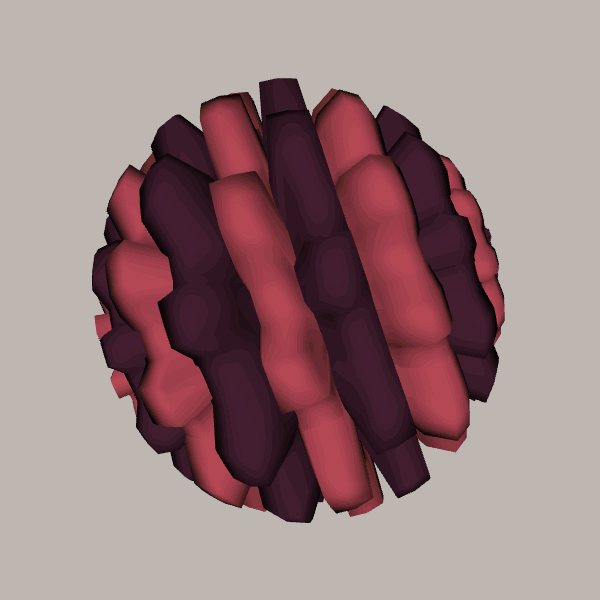
Background: light